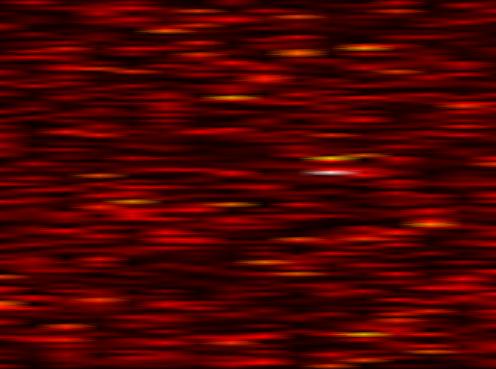
Label: FOFDM